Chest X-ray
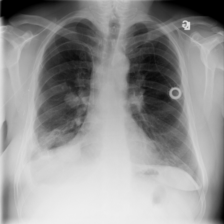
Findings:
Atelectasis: negative
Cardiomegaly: negative
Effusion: positive
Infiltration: negative
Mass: negative
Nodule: negative
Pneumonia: negative
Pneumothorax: negative
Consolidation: negative
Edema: negative
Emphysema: negative
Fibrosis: negative
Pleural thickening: negative
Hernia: negative